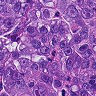
Metastatic tissue present: yes